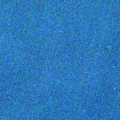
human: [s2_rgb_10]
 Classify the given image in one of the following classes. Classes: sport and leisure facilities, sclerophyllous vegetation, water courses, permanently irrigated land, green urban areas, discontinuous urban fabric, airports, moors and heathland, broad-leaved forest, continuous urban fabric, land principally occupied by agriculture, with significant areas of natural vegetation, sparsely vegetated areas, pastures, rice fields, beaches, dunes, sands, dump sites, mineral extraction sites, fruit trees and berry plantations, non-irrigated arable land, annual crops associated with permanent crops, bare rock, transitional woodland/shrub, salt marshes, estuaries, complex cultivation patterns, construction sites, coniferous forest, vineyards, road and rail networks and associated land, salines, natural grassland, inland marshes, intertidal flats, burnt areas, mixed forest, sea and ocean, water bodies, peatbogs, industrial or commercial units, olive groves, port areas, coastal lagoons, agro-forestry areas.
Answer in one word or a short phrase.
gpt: sea and ocean